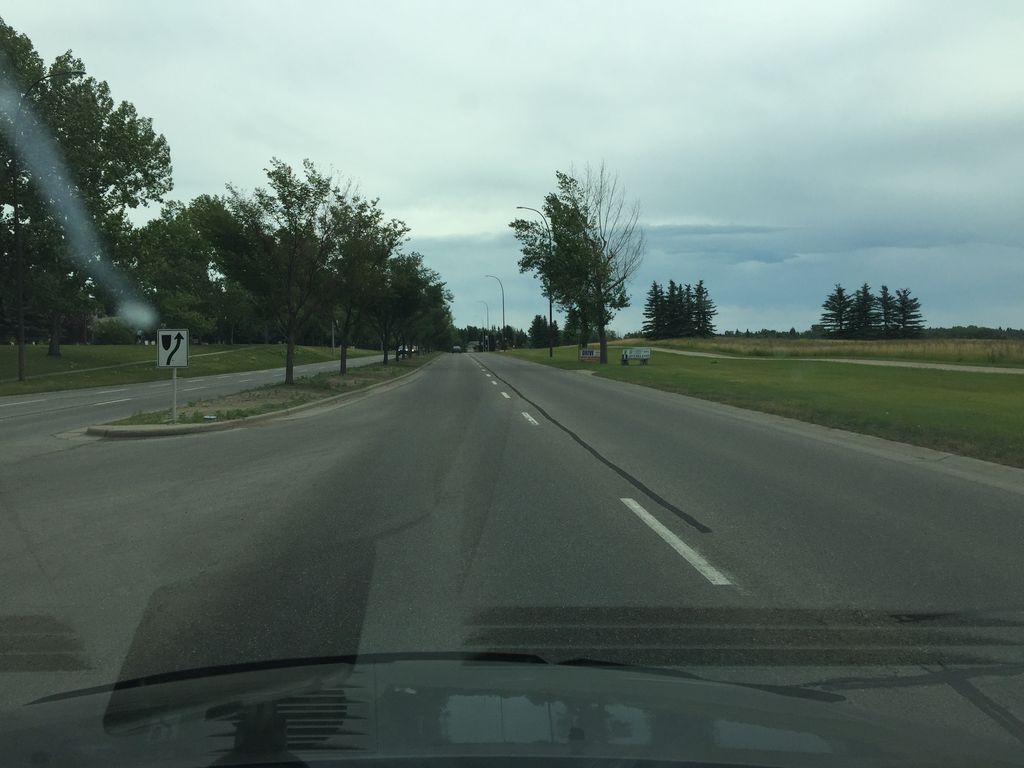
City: calgary